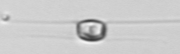
Label: Chaetoceros_similis